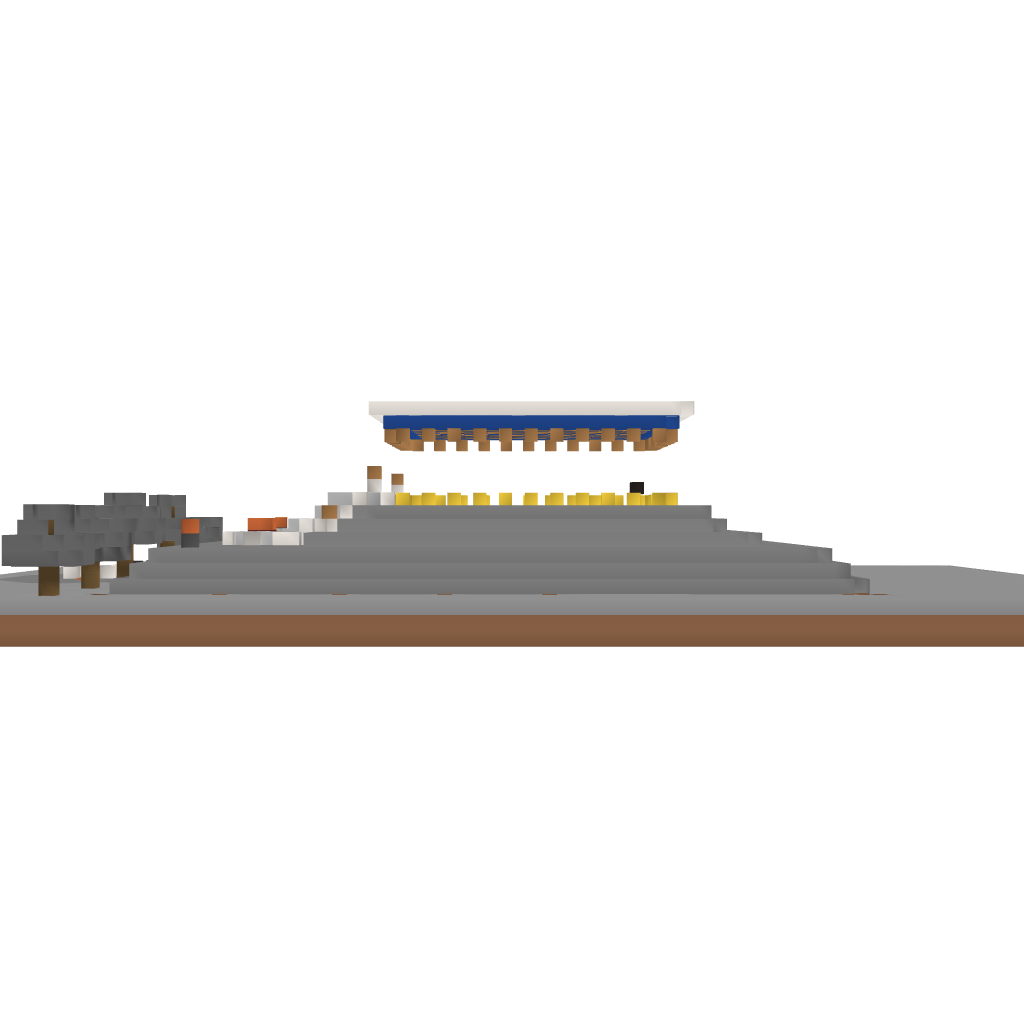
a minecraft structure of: greek temple